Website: ulta-beauty
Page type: gifting
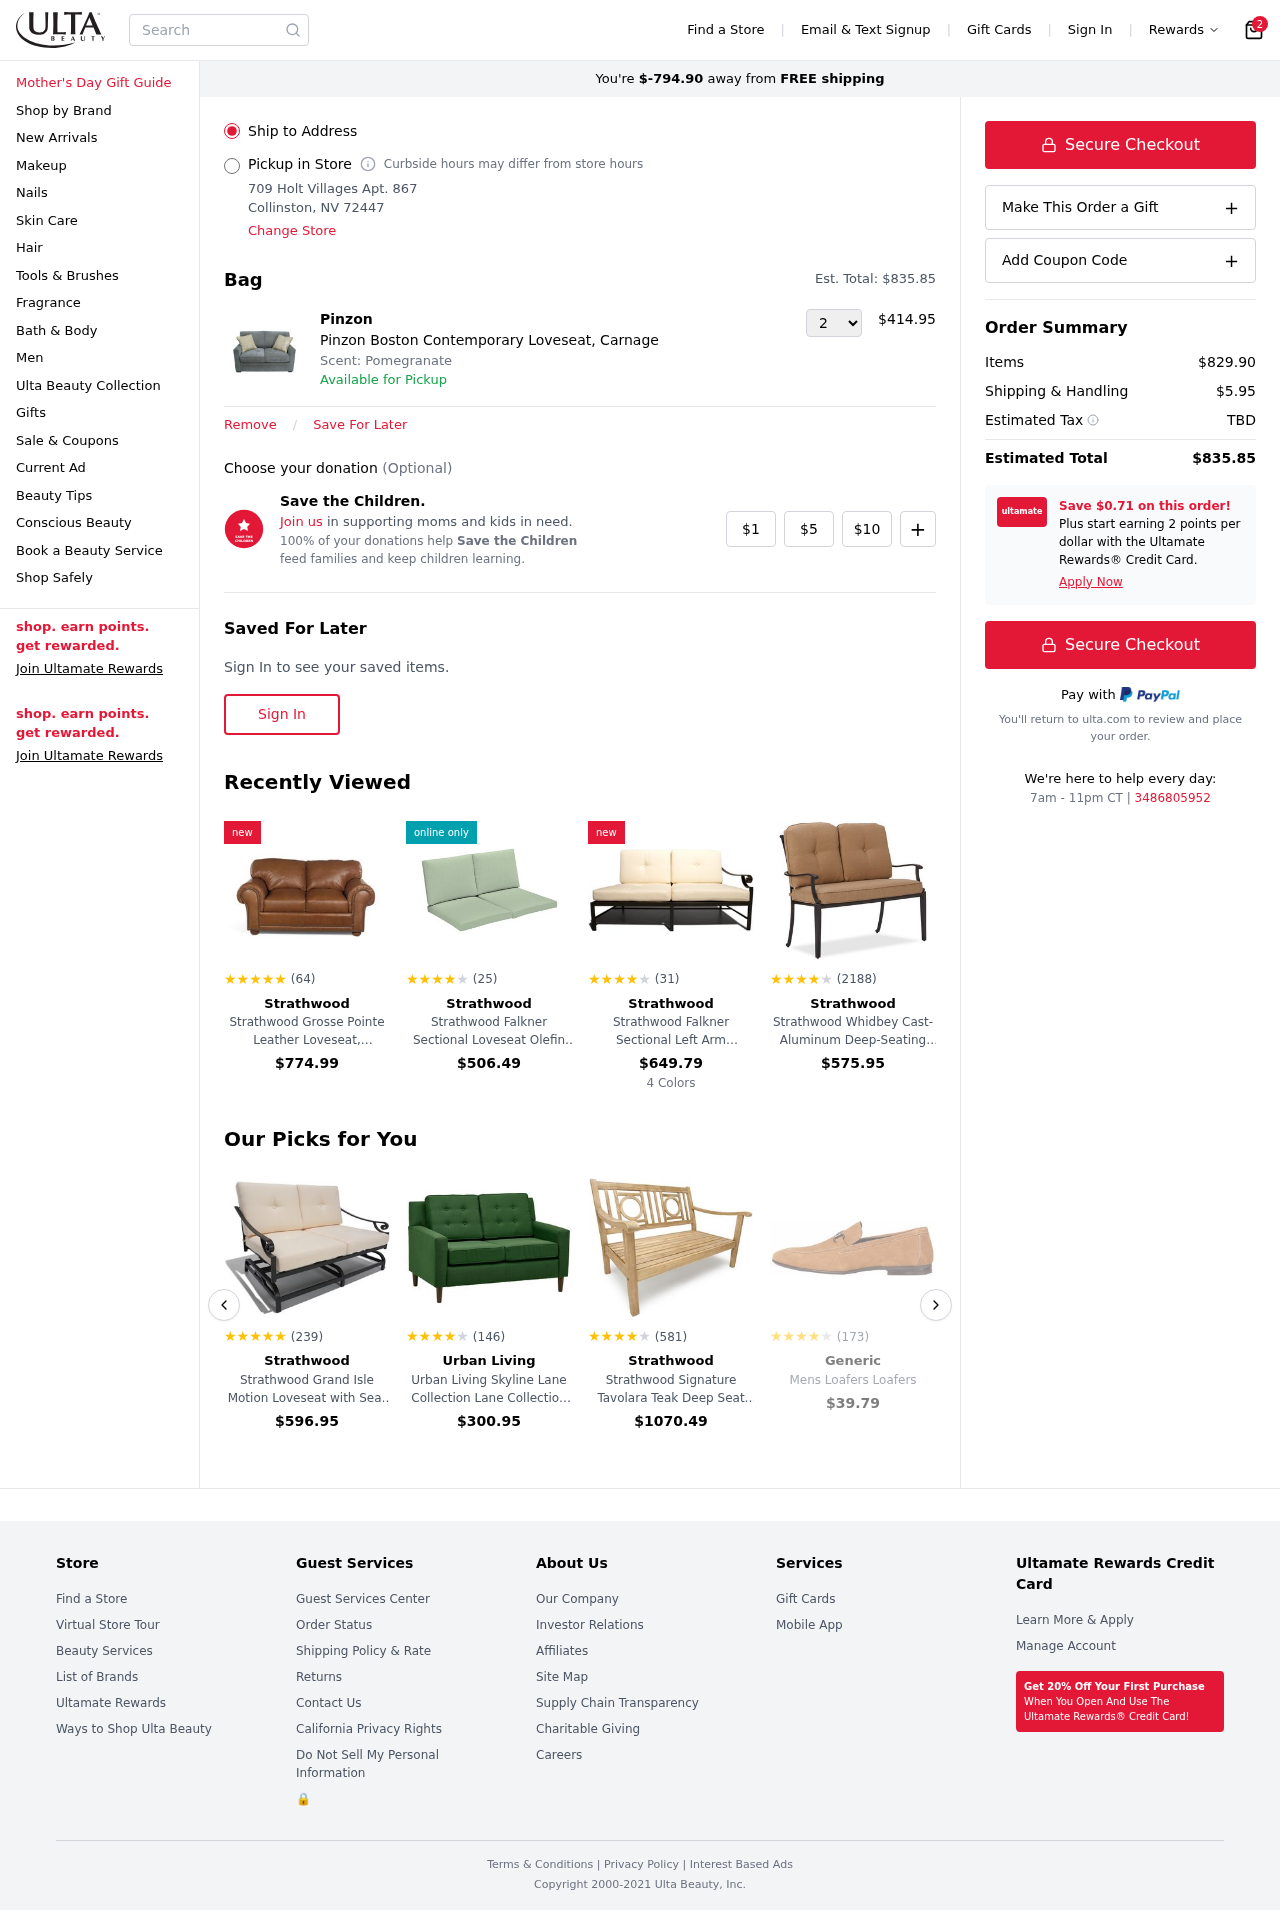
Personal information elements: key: PII_LOCATION1_CITY_STATE_ZIP
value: Collinston, NV 72447
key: PII_LOCATION1_STREET
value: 709 Holt Villages Apt. 867
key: PII_PHONE
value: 3486805952
Product elements: key: PRODUCT1_BRAND
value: Pinzon
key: PRODUCT1_NAME
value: Pinzon Boston Contemporary Loveseat, Carnage
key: PRODUCT1_PRICE
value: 414.95
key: PRODUCT1_QUANTITY
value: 2
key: PRODUCT2_BRAND
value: Strathwood
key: PRODUCT2_NAME
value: Strathwood Grosse Pointe Leather Loveseat, Mahogany
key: PRODUCT2_NUM_RATINGS
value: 64
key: PRODUCT2_PRICE
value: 774.99
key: PRODUCT2_RATING
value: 4.5
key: PRODUCT3_BRAND
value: Strathwood
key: PRODUCT3_NAME
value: Strathwood Falkner Sectional Loveseat Olefin Cushions
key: PRODUCT3_NUM_RATINGS
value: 25
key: PRODUCT3_PRICE
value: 506.49
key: PRODUCT3_RATING
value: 3.9
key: PRODUCT4_BRAND
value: Strathwood
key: PRODUCT4_NAME
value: Strathwood Falkner Sectional Left Arm Loveseat with Cushions
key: PRODUCT4_NUM_RATINGS
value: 31
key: PRODUCT4_PRICE
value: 649.79
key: PRODUCT4_RATING
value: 3.7
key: PRODUCT5_BRAND
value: Strathwood
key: PRODUCT5_NAME
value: Strathwood Whidbey Cast-Aluminum Deep-Seating Loveseat
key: PRODUCT5_NUM_RATINGS
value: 2188
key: PRODUCT5_PRICE
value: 575.95
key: PRODUCT5_RATING
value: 3.7
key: PRODUCT6_BRAND
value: Strathwood
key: PRODUCT6_NAME
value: Strathwood Grand Isle Motion Loveseat with Seat and Back Cushion
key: PRODUCT6_NUM_RATINGS
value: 239
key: PRODUCT6_PRICE
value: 596.95
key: PRODUCT6_RATING
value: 4.9
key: PRODUCT7_BRAND
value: Urban Living
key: PRODUCT7_NAME
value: Urban Living Skyline Lane Collection Lane Collection Loveseat Loveseat Klein Emerald
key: PRODUCT7_NUM_RATINGS
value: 146
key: PRODUCT7_PRICE
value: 300.95
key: PRODUCT7_RATING
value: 4.3
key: PRODUCT8_BRAND
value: Strathwood
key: PRODUCT8_NAME
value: Strathwood Signature Tavolara Teak Deep Seat Loveseat
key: PRODUCT8_NUM_RATINGS
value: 581
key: PRODUCT8_PRICE
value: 1070.49
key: PRODUCT8_RATING
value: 4.4
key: PRODUCT9_BRAND
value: Generic
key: PRODUCT9_NAME
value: Mens Loafers Loafers
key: PRODUCT9_NUM_RATINGS
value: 173
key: PRODUCT9_PRICE
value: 39.79
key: PRODUCT9_RATING
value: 4.2
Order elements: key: ORDER_NUM_ITEMS
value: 2
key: AMOUNT_TO_FREE_SHIPPING
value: $-794.90
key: ORDER_TOTAL
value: $835.85
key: ORDER_SUBTOTAL
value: $829.90
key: ORDER_SHIPPING_COST
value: $5.95
Search elements: key: HEADER_SEARCH
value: Search